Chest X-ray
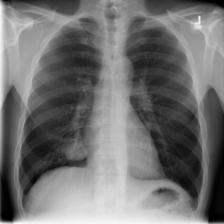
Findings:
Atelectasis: negative
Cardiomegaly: negative
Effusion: negative
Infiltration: negative
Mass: positive
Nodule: negative
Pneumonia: negative
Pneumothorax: negative
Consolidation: negative
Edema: negative
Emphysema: negative
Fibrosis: negative
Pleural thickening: negative
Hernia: negative